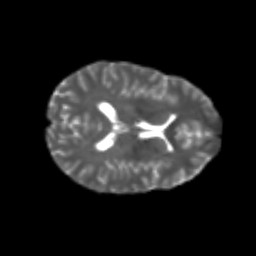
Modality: T2w
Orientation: axial
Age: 22
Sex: female
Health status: healthy
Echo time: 0.074 s